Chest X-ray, PA view. Patient: 37 years old, sex F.
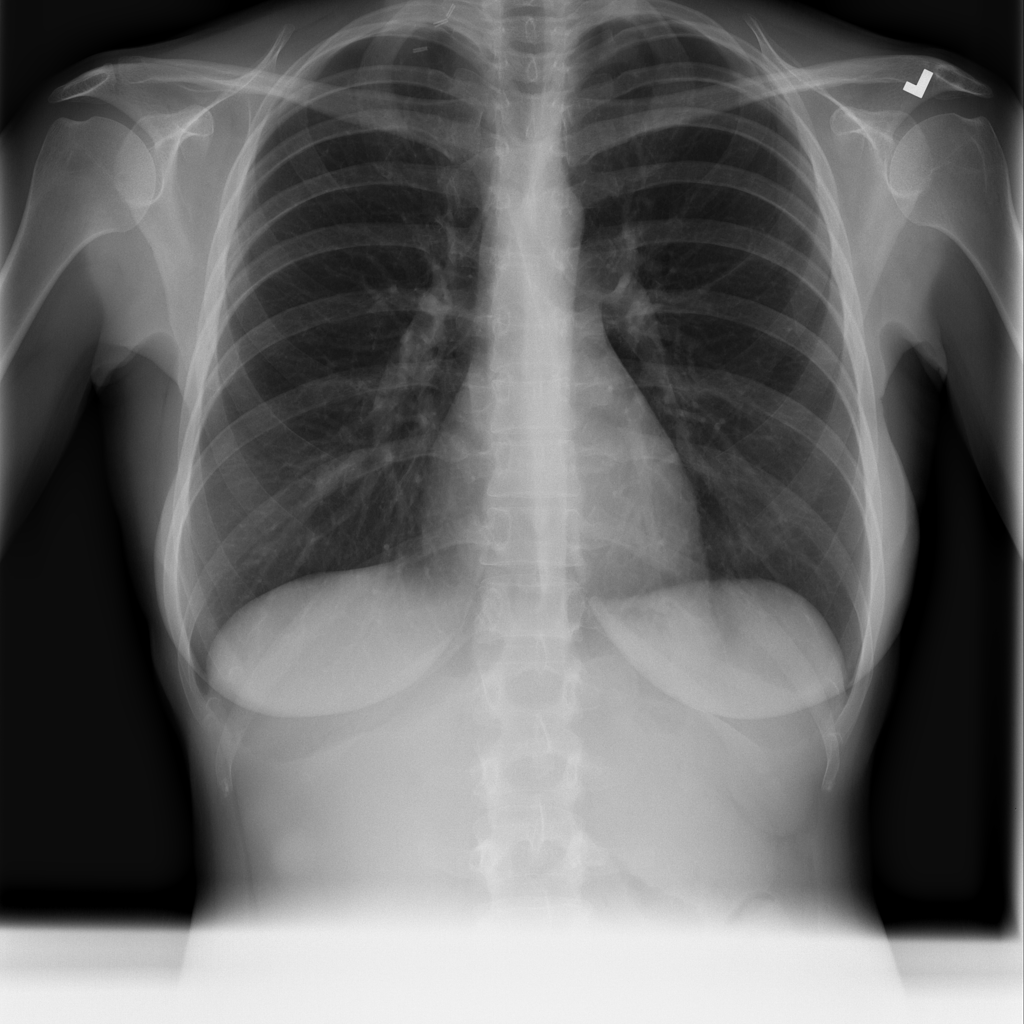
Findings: No Finding